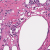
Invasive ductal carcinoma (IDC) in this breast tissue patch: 0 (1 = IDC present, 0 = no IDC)